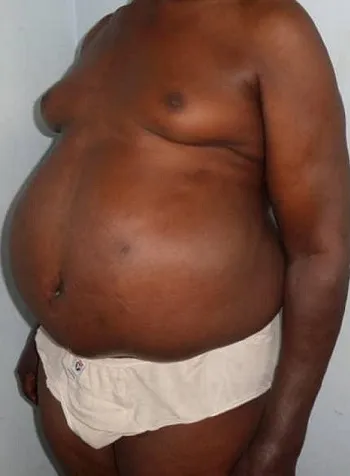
Left anterior oblique view (post operative).
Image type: medical_photograph (other_medical_photograph)